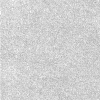
Atmospheric dust classification: dusty